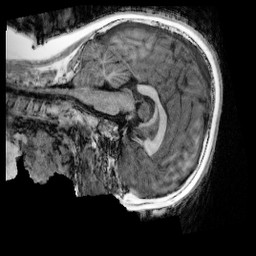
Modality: UNIT1_denoised
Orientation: sagittal
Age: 10
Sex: male
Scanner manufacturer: siemens
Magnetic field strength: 3 T
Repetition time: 4 s
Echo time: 0.00303 s